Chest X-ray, PA view. Patient: 83 years old, sex F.
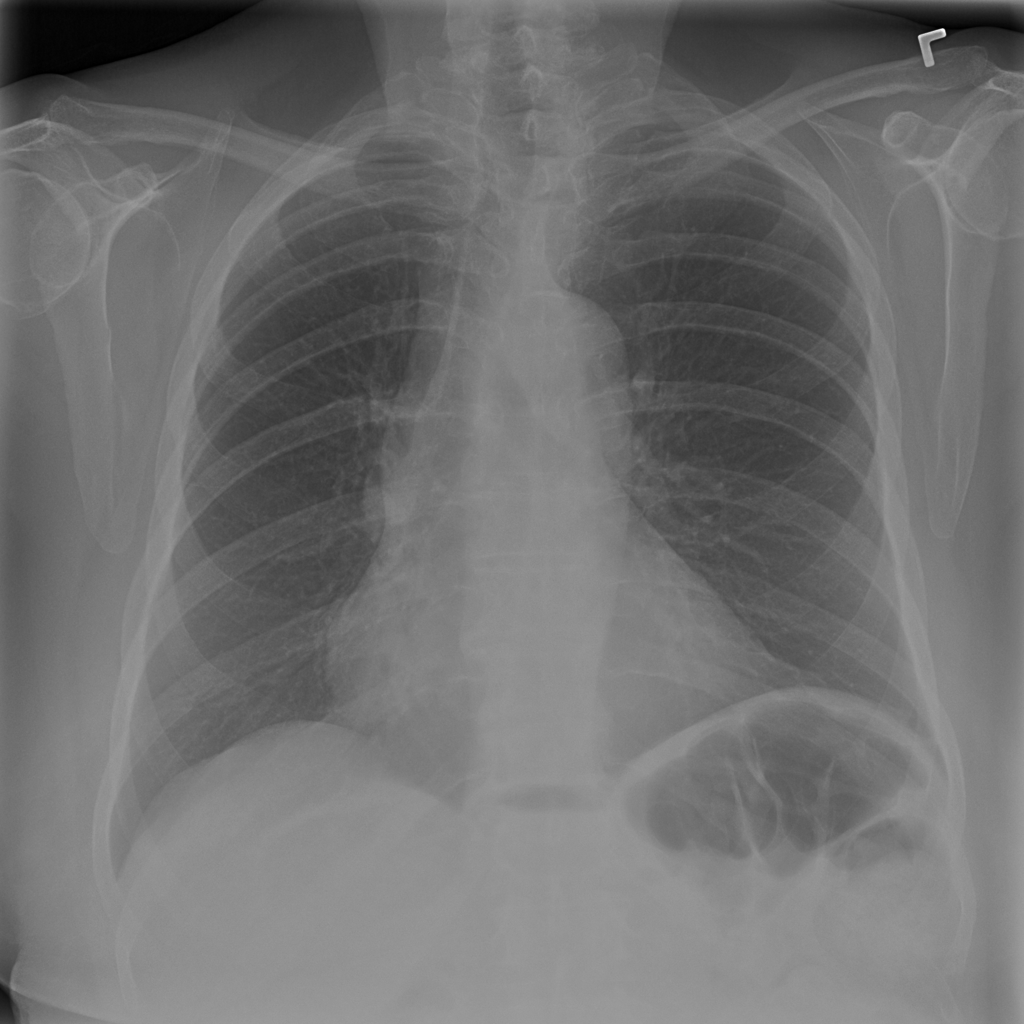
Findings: No Finding